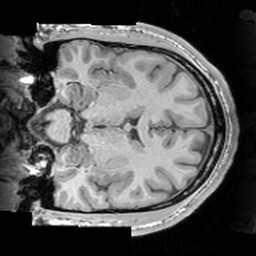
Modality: T1w
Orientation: coronal
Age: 24
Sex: male
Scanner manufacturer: siemens
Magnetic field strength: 3 T
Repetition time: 1.63 s
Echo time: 0.00311 s